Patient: sex M, age 69
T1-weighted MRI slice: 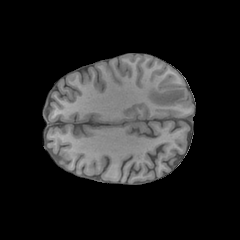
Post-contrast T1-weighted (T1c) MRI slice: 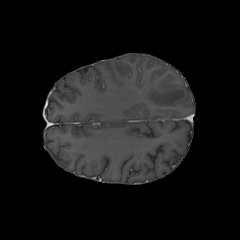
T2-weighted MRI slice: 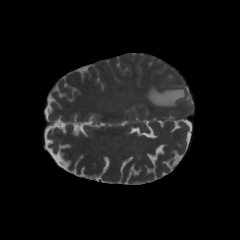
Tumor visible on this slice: yes
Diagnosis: Glioblastoma, IDH-wildtype
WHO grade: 4